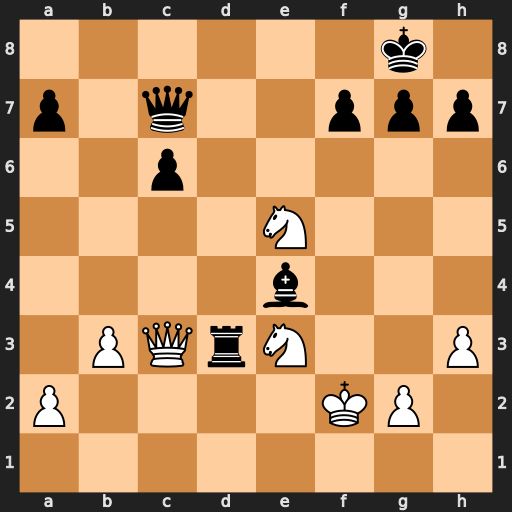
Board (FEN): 6k1/p1q2ppp/2p5/4N3/4b3/1PQrN2P/P4KP1/8
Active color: w
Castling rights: -
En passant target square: -
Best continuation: Nxd3 Bxd3 Qxd3